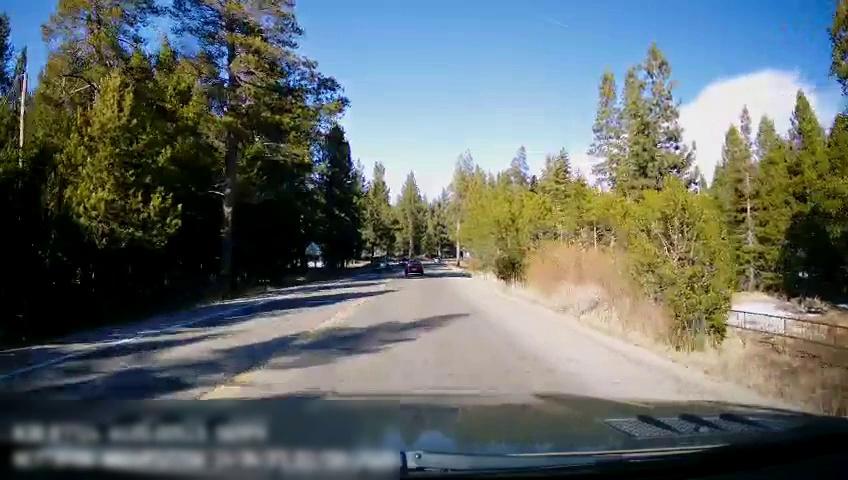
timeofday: Day
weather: Sunny
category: Drivable Space
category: Vehicles | Car
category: Lanes | Current Lane
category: Lanes | Opposite Lane